Question: I have developped a google chrome extension.
I am trying now to integrate webRTC feature inside:
'''
navigator.getUserMedia = navigator.getUserMedia || navigator.webkitGetUserMedia || navigator.mozGetUserMedia;
console.log("step1");
navigator.getUserMedia({audio: true, video: true}, function(stream){
console.log("step2");
$('#myVideo').prop('src', URL.createObjectURL(stream));
window.localStream = stream;
console.log("step3");
}, function(error){
console.log(error);
});
'''
I got an error:
'''
step1
NavigatorUserMediaError {constraintName: "", message: "", name: "InvalidStateError"}
'''
Any idea ?
Do I need any special permission to use webrtc inside my extension ? and is it possible to access webrtc in a extension ?
regards
Here is the screenshot of what I call the "popup" (extension = popup + background)

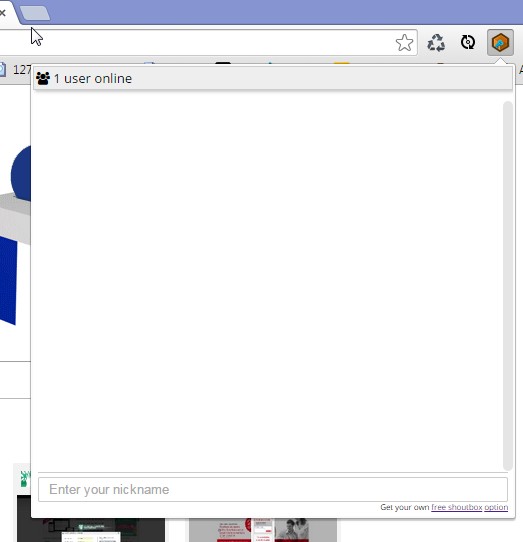
Answer: In order to use WebRTC or the speech recognition API in the background page of a Chrome extension, you need to open a page from your extension in a tab, (popup) window or iframe (within a tab) (if you use an iframe, don't forget to list the page in <URL> can request access to the microphone / camera again, and the request will automatically be approved.
Whether silent approval after a one-time prompt is desirable <URL>. The 'audioCapture' and 'videoCapture' permissions become available in the future though, so I recommend putting these permissions in your manifest file if your extension needs it, even when the current versions of Chrome do not recognize the permission for extensions.